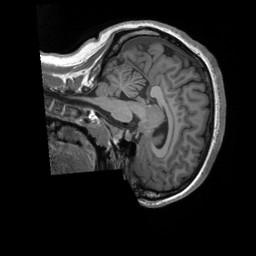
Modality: T1w
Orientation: sagittal
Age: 19
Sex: female
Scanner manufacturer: siemens
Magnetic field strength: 3 T
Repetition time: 2.3 s
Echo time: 0.00232 s